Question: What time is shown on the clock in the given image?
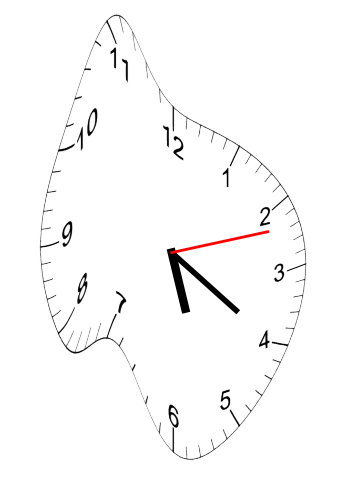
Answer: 05:20:12